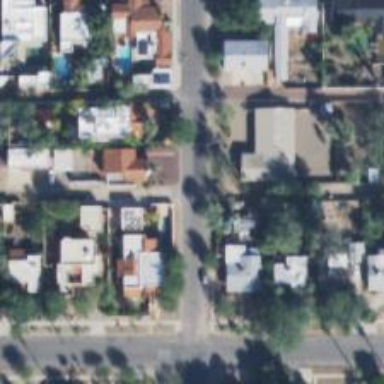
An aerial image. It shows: Alleyway designated as service road.